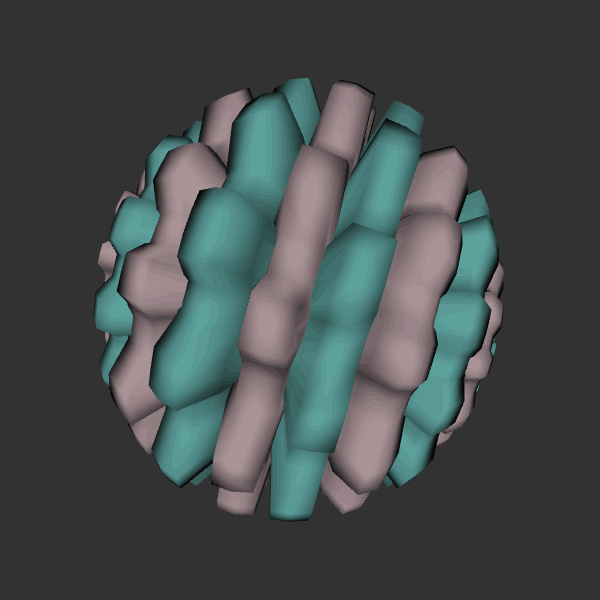
Background: dark